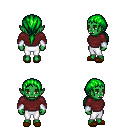
a pixel art fantasy rpg character, female body template, orc, green skin, maroon long-sleeve shirt, white pants, green ponytail hairstyle, white cloth bracers, brown slippers, four views (front, back, left, right), 2x2 character sprite sheet, small pixel art, hard edges, no anti-aliasing